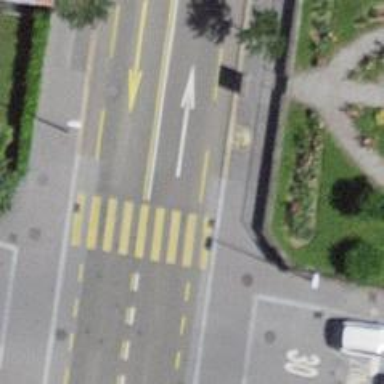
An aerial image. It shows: Zebra crossing on the road.